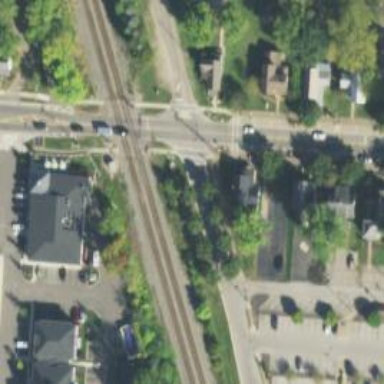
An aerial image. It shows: Crossing for the railway.